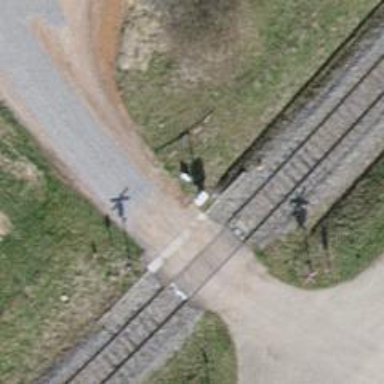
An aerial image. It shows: Compacted track road with grade1 tracktype.